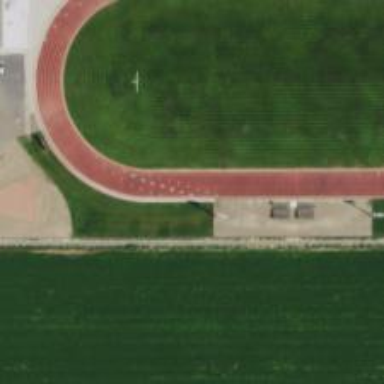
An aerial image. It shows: Track located within leisure land area.